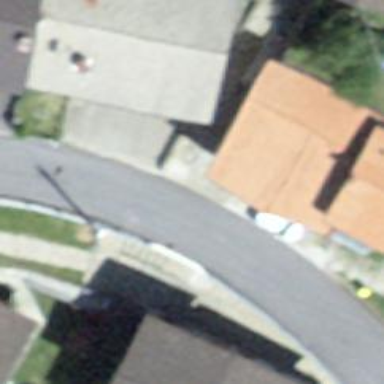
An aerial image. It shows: Road with steps.